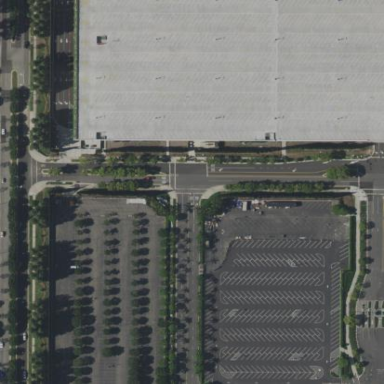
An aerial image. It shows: Parking area with surface.